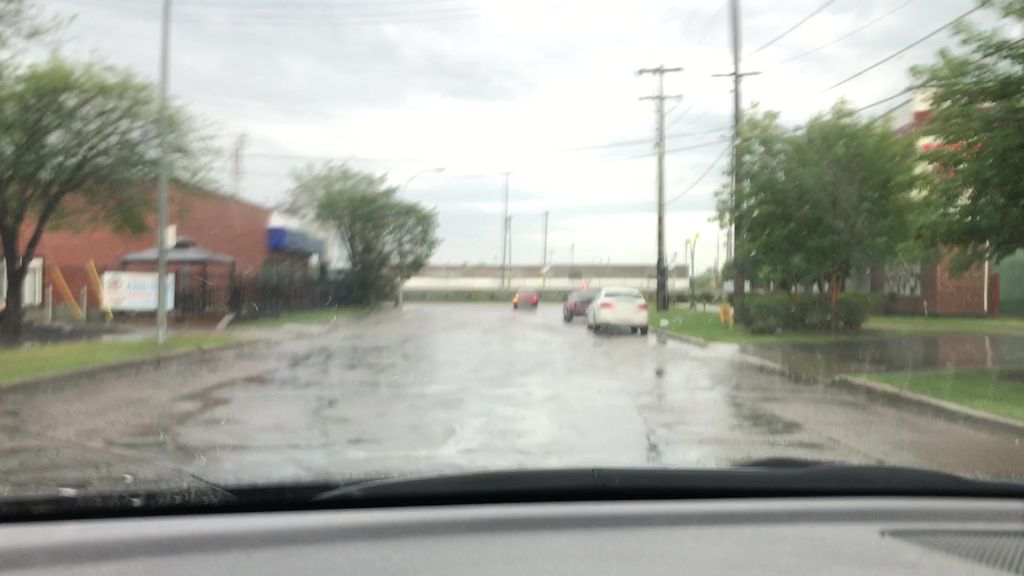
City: edmonton